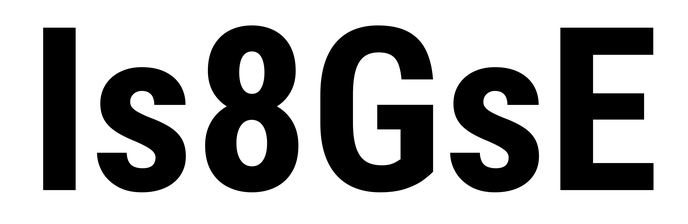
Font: Roboto_Condensed_Bold